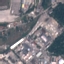
Label: Industrial